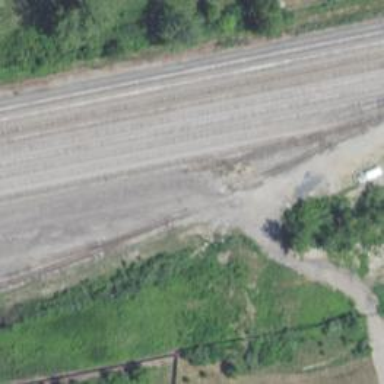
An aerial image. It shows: Unused railway yard.